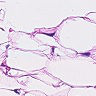
Metastatic tissue present: no